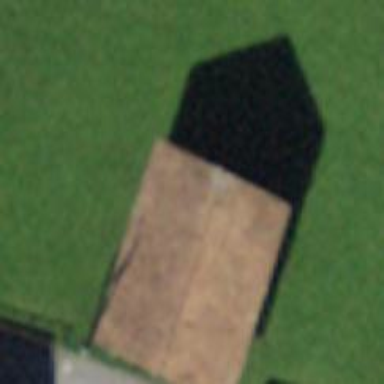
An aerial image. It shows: Barn.